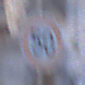
Verkehrszeichen: Geschwindigkeit50
Umgebung: Outdoor, Urban
Tageszeit: SunriseSunset
Wetter: PartlyCloudy
Licht: Natural
Jahreszeit: NotSpecified
Kontrast: LowContrast